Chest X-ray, PA view. Patient: 54 years old, sex M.
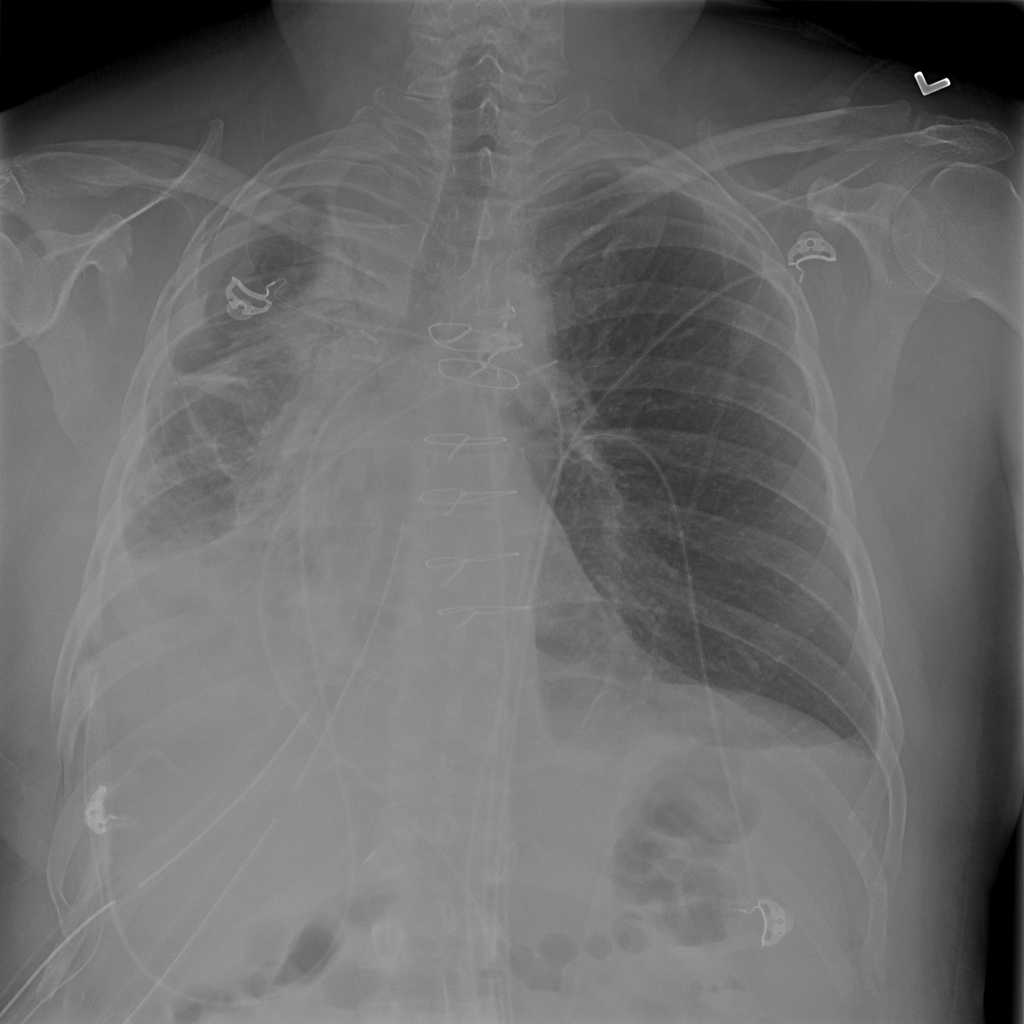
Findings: Infiltration